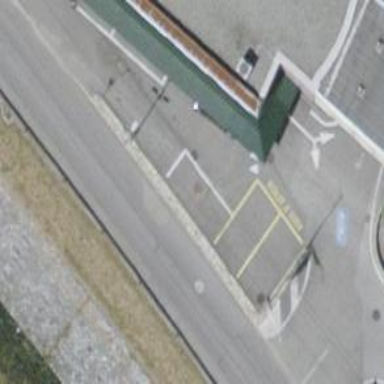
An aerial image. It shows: Covered building passage along asphalt service road.